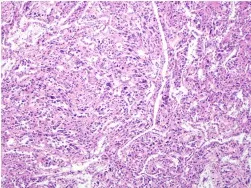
Metastatic tumor in heart . Hematoxylin and eosin staining.
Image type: pathology (h&e)